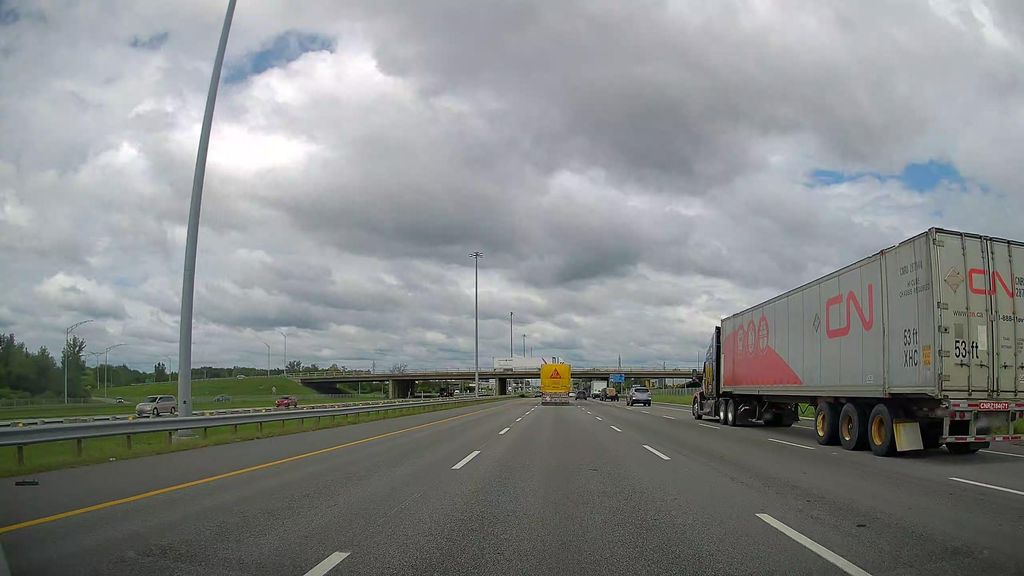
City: montreal